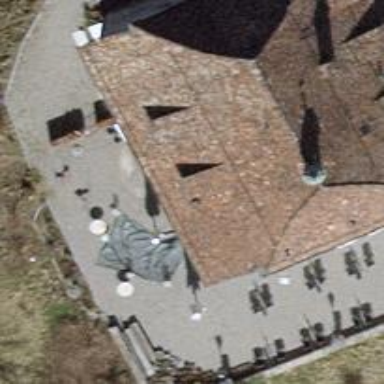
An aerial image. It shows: Restaurant.